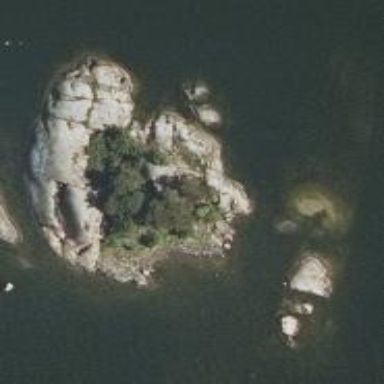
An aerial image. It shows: Islet with bare rock coastline.